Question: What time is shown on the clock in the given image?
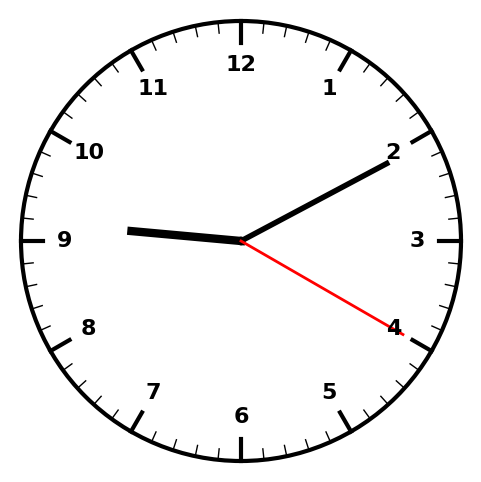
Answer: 09:10:20